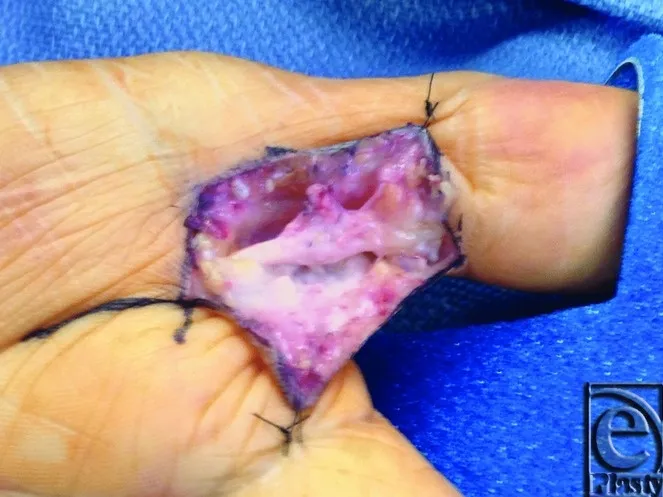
Intraoperative view of extensive scar and fibrosis surrounding the left ulnar digital nerve of the thumb.
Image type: medical_photograph (other_medical_photograph)